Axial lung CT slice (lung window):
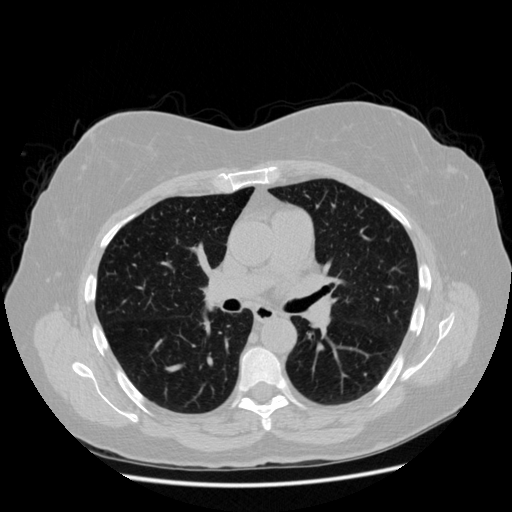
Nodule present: no